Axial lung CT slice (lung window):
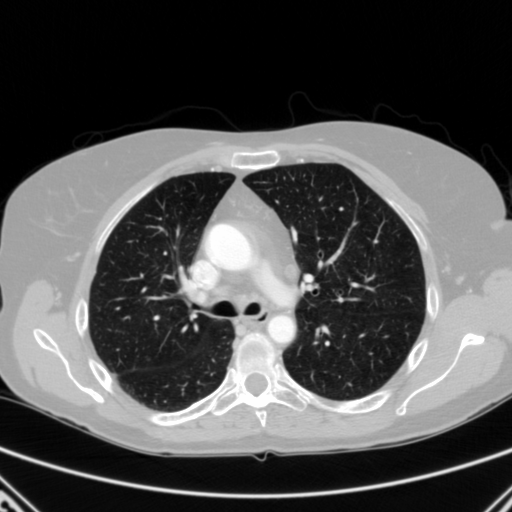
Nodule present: no